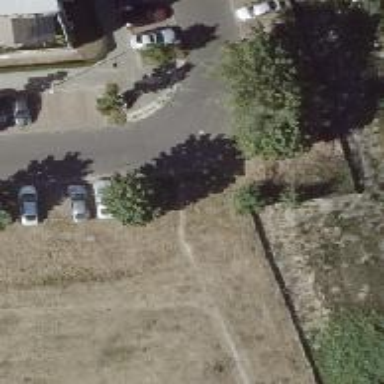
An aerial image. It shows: Smooth asphalt road in residential area.